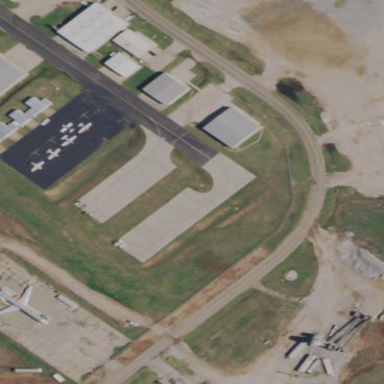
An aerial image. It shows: Apron at the airport.